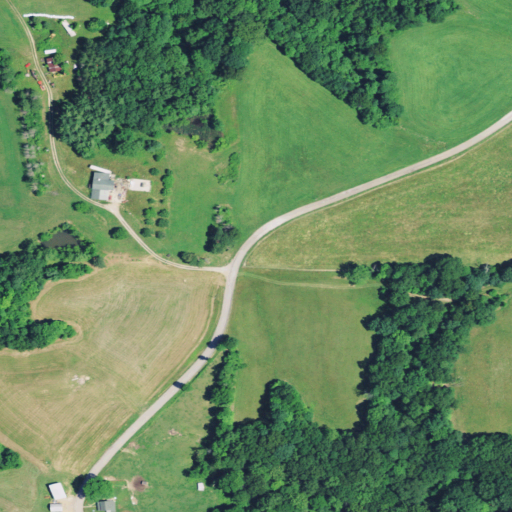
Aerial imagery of ridge(s) in Ohio named Sharp Ridge containing pasture, deciduous forest, open development, mixed forest, and low intensity development